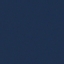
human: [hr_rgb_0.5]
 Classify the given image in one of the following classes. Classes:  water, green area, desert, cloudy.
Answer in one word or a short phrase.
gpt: water